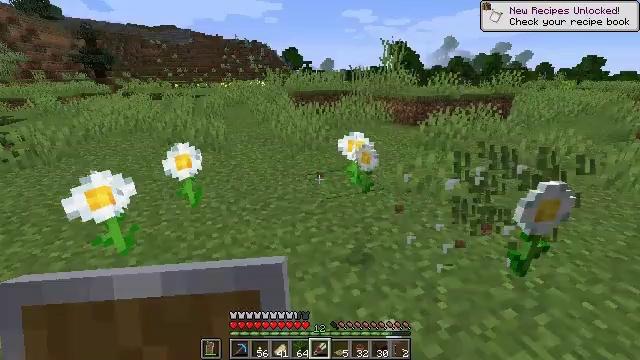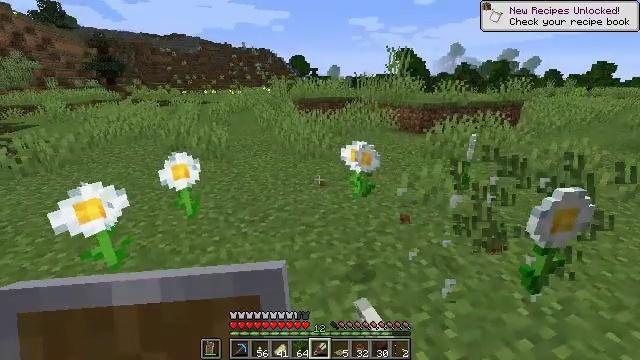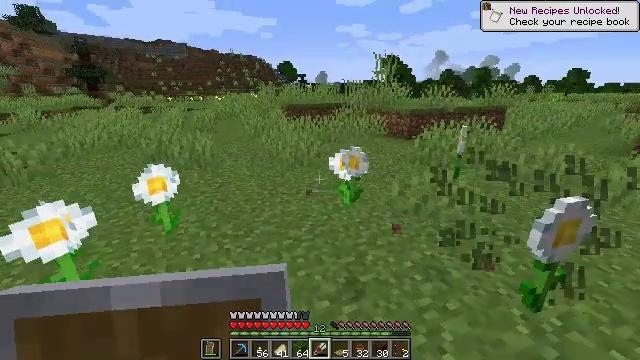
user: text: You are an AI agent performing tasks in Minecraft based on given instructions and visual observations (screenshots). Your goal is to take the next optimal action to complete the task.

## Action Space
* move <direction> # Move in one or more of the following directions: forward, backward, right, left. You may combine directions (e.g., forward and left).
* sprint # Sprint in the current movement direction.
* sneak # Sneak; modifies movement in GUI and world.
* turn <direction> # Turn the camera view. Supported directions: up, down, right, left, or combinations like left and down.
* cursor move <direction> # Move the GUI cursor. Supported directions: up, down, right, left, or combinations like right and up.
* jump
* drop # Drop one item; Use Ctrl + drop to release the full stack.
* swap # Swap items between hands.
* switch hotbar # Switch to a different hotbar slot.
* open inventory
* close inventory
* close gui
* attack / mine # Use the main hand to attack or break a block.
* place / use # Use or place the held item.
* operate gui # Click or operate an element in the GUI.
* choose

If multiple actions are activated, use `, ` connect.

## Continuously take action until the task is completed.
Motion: motion action
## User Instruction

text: Gather grass by holding the left mouse button.
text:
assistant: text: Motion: move forward, turn left and up, attack / mine
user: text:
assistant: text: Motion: move forward, turn right and up, attack / mine
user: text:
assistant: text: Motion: attack / mine